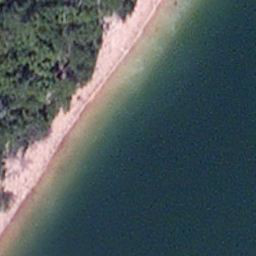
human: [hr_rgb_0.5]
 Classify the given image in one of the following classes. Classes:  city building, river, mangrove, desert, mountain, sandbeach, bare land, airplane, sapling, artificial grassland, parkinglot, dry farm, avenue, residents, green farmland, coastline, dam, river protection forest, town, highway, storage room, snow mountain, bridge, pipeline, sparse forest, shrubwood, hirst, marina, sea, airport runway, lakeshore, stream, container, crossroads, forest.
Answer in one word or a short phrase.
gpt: lakeshore